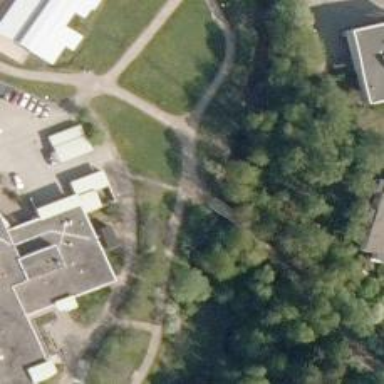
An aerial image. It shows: Footway bridge.